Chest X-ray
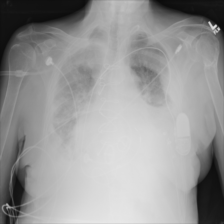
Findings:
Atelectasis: negative
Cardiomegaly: negative
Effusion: positive
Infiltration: negative
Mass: negative
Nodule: negative
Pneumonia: negative
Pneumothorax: negative
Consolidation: negative
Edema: negative
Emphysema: negative
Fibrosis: negative
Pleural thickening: negative
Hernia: negative